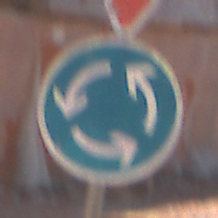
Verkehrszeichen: Kreisverkehr
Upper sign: VorfahrtGewaehren
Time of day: MorningAfternoon
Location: Outdoor (Nature)
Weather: Clear
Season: Summer
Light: Natural